Question: How many ricochets will a ball launched from (1.0, 1.0) at 25° need to hit the target at (9.0, 9.0)? The ball reflects perfectly off the arena walls and mirror-obstacles.
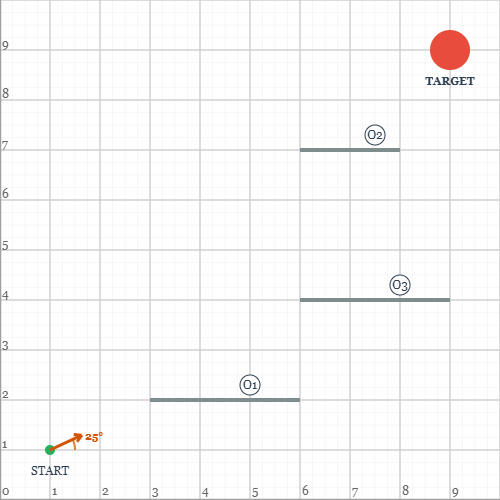
Answer: 6